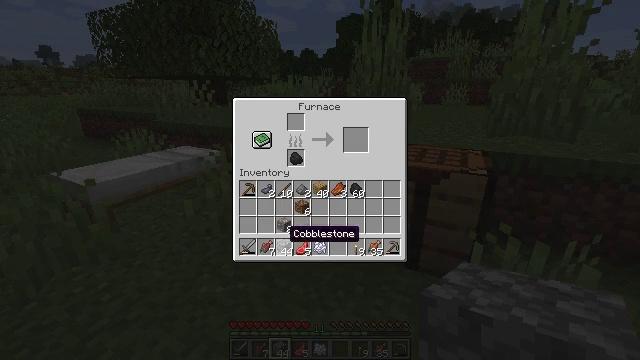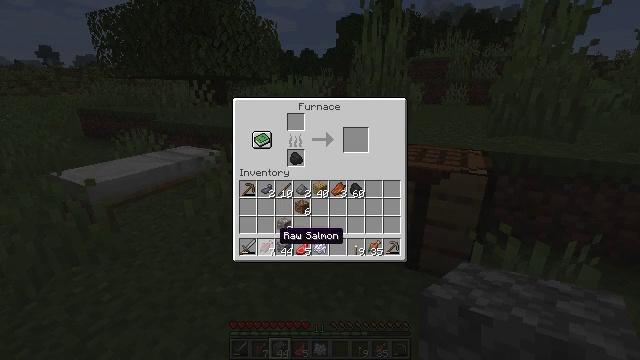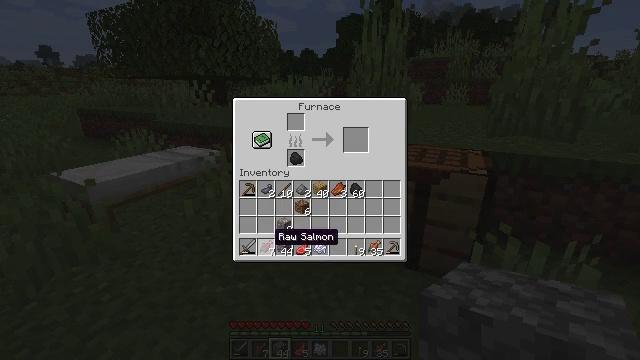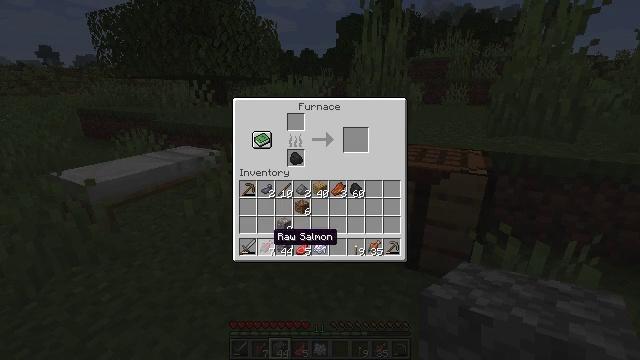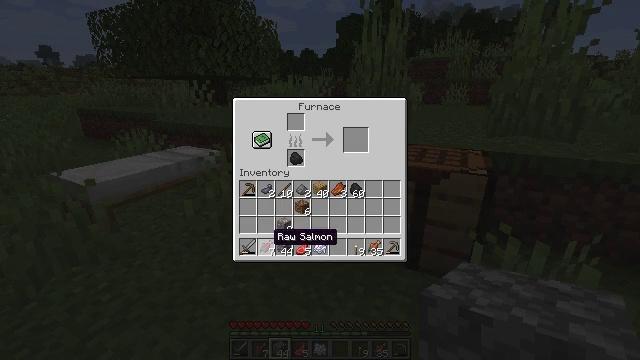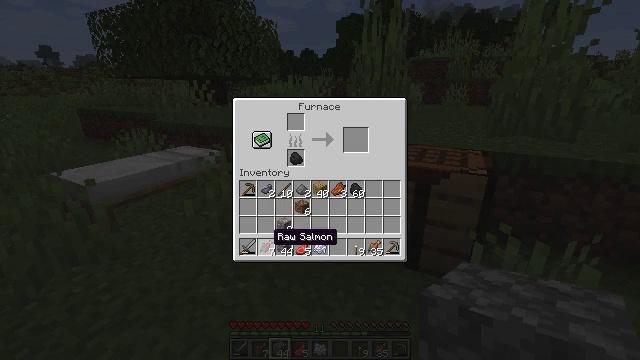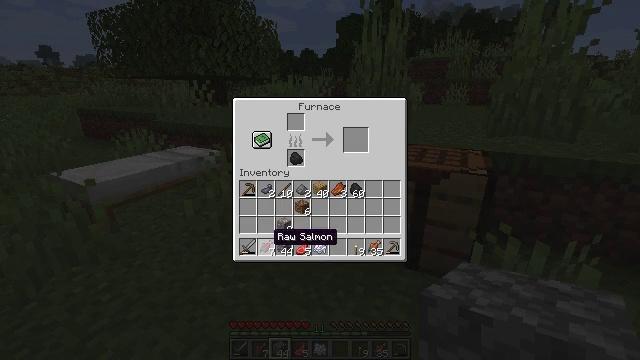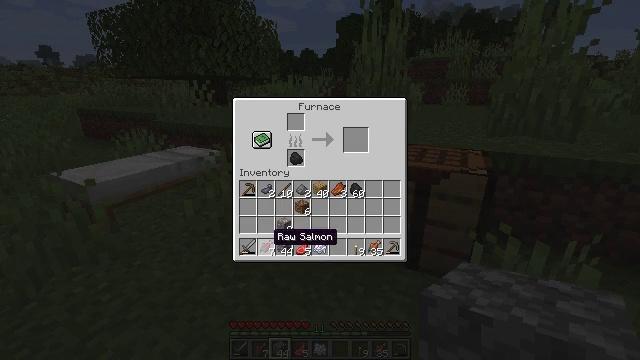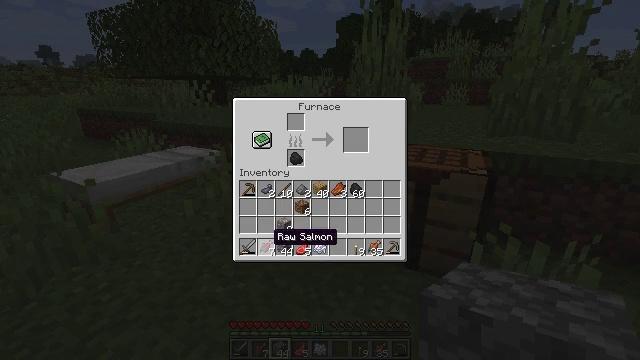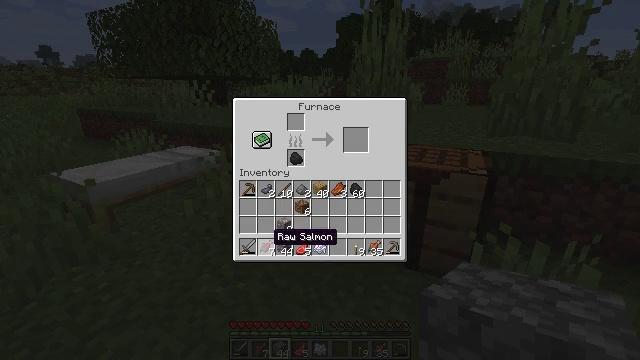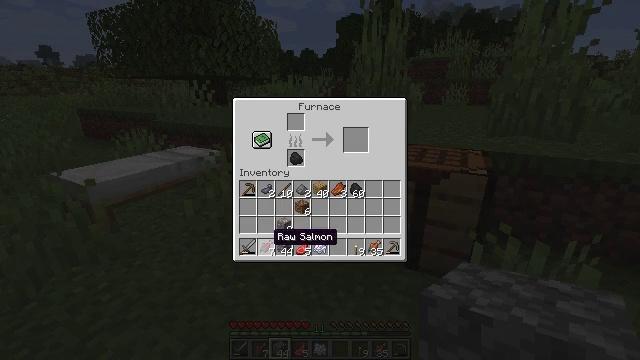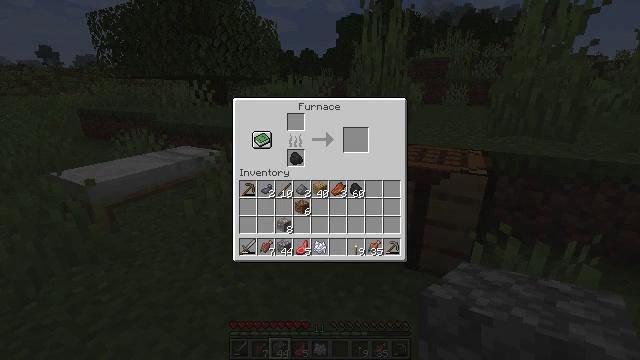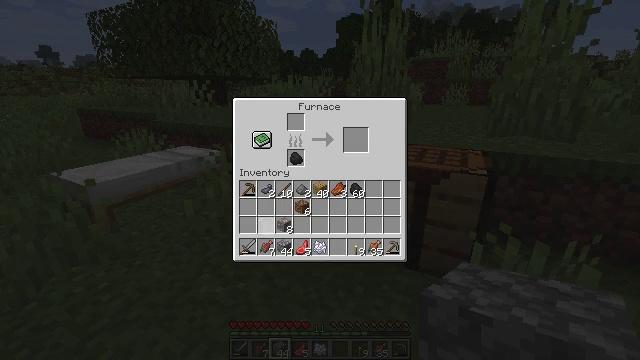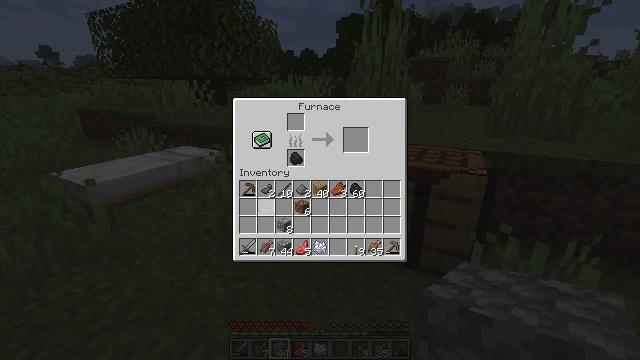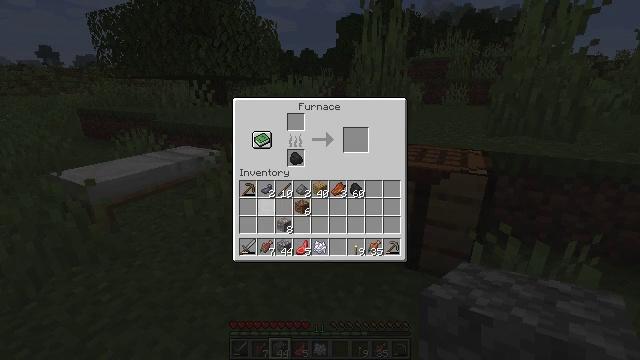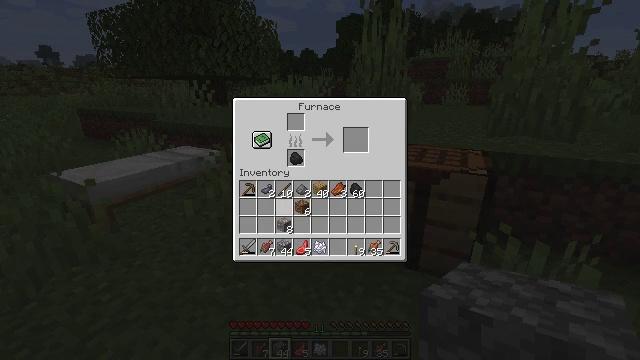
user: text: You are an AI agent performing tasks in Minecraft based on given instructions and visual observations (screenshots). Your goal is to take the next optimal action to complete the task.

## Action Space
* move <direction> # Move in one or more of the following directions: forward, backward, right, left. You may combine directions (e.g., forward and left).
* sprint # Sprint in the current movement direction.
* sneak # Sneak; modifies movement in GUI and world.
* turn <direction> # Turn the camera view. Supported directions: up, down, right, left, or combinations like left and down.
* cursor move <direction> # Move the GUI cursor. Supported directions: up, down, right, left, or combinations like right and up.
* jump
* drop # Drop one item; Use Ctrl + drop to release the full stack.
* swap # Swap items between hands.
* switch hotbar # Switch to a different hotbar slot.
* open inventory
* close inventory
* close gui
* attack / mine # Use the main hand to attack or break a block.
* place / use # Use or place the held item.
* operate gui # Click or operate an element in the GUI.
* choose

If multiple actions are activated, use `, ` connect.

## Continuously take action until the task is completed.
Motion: motion action
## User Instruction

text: Hunt a salmon.
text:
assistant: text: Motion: cursor move left
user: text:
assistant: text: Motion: no_op
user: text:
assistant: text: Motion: sneak
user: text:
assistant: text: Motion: sneak
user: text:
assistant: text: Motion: sneak
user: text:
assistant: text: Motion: sneak
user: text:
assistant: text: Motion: sneak
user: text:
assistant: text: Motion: sneak
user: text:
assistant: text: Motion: sneak
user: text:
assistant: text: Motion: sneak
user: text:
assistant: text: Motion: sneak, cursor move up
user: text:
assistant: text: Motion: sneak, cursor move up
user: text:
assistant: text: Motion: sneak, cursor move up
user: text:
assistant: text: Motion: sneak
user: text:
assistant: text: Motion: sneak
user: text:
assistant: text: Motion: sneak
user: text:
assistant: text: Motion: sneak, cursor move right
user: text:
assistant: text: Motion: sneak, cursor move right
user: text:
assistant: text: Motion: sneak
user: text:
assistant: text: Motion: sneak
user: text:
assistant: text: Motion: sneak
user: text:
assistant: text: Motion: sneak, cursor move down
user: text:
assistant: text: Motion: sneak, cursor move left
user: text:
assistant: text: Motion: sneak, cursor move left
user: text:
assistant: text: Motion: sneak, cursor move left
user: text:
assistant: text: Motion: sneak
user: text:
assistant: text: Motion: sneak, operate gui
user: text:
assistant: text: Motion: sneak, operate gui
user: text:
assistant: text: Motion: sneak, operate gui
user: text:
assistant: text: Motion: sneak